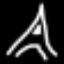
Label: The Eiffel Tower